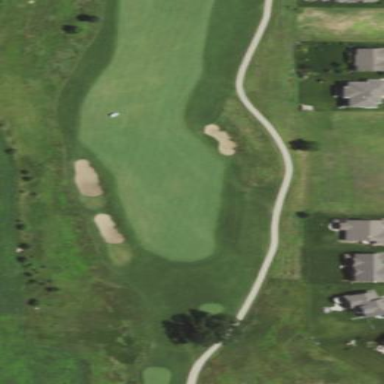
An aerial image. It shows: Rough area on grassy golf course.